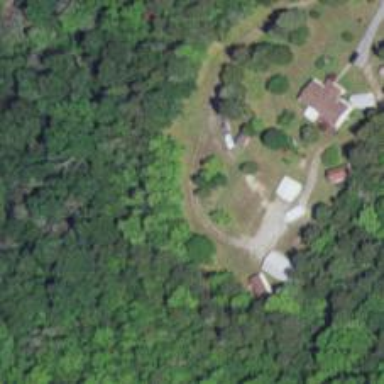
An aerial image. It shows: Driveway.